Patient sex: M
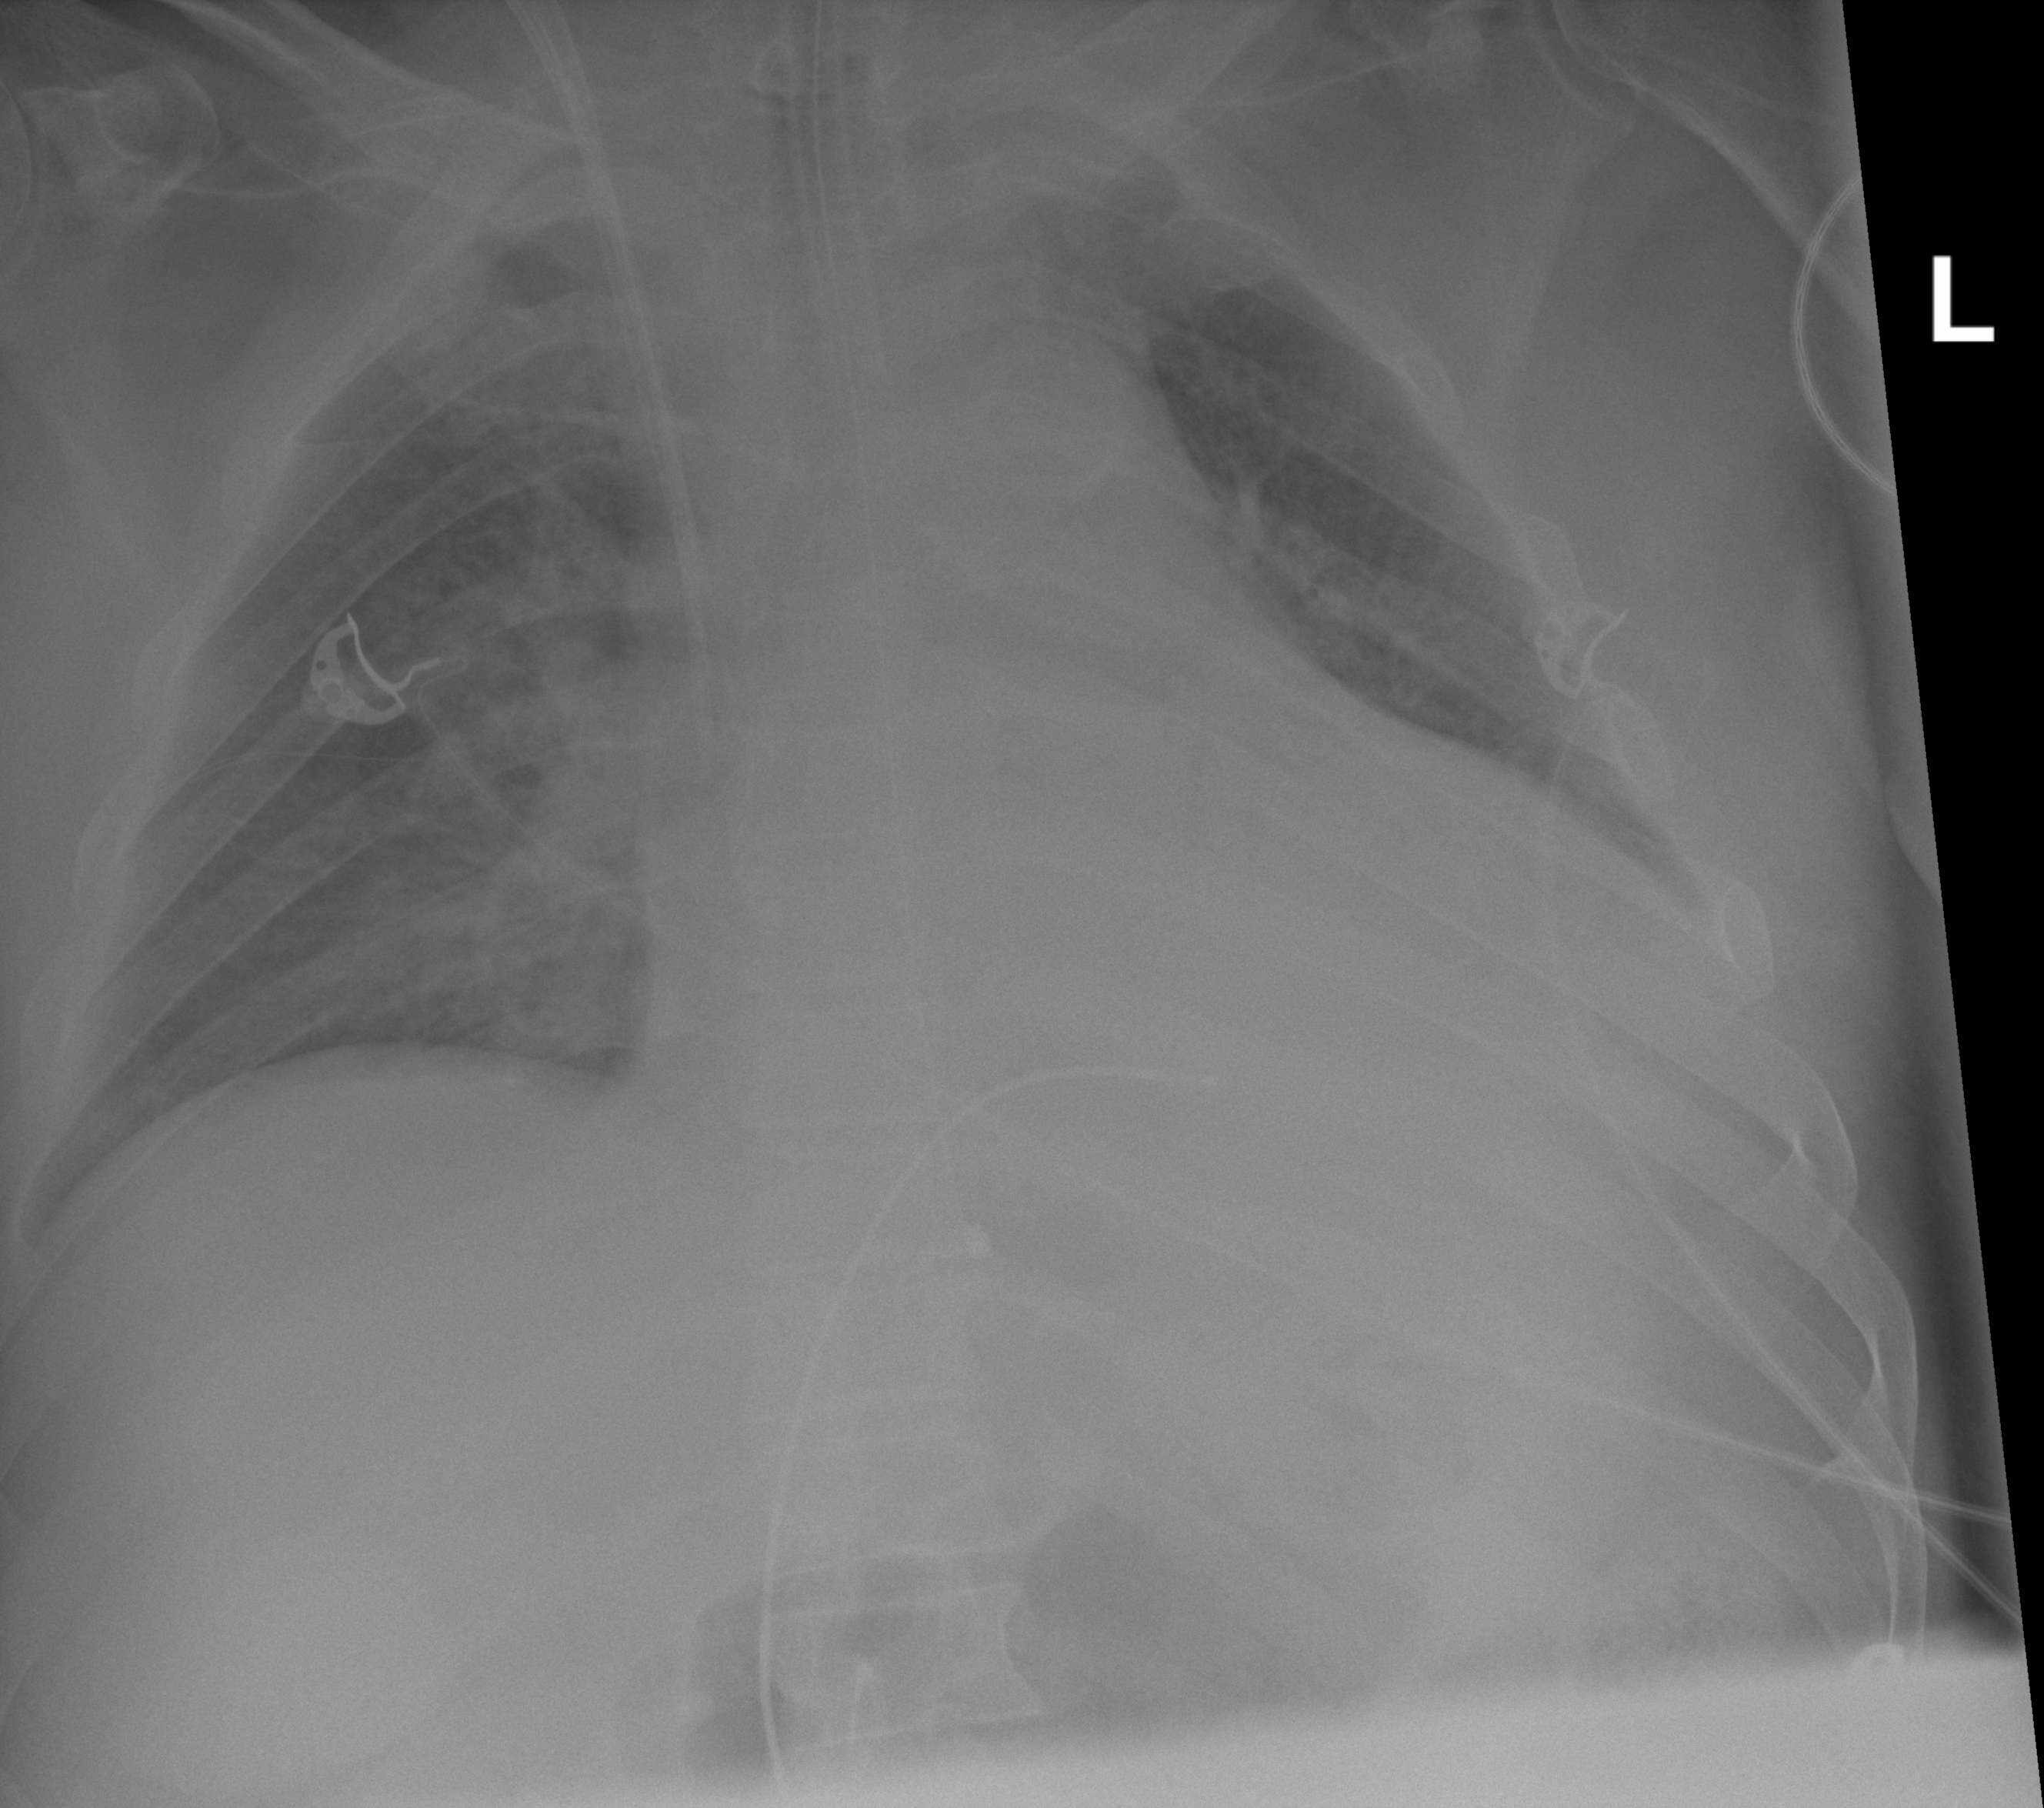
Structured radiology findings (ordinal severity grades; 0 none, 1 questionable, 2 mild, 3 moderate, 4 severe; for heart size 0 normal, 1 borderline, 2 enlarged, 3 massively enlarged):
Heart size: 2
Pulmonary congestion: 2
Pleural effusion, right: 0
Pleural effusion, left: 2
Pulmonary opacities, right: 2
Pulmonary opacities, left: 0
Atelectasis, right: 2
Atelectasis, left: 2